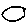
Label: circle